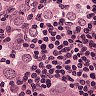
Metastatic tissue present: yes